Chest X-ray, PA view. Patient: 50 years old, sex M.
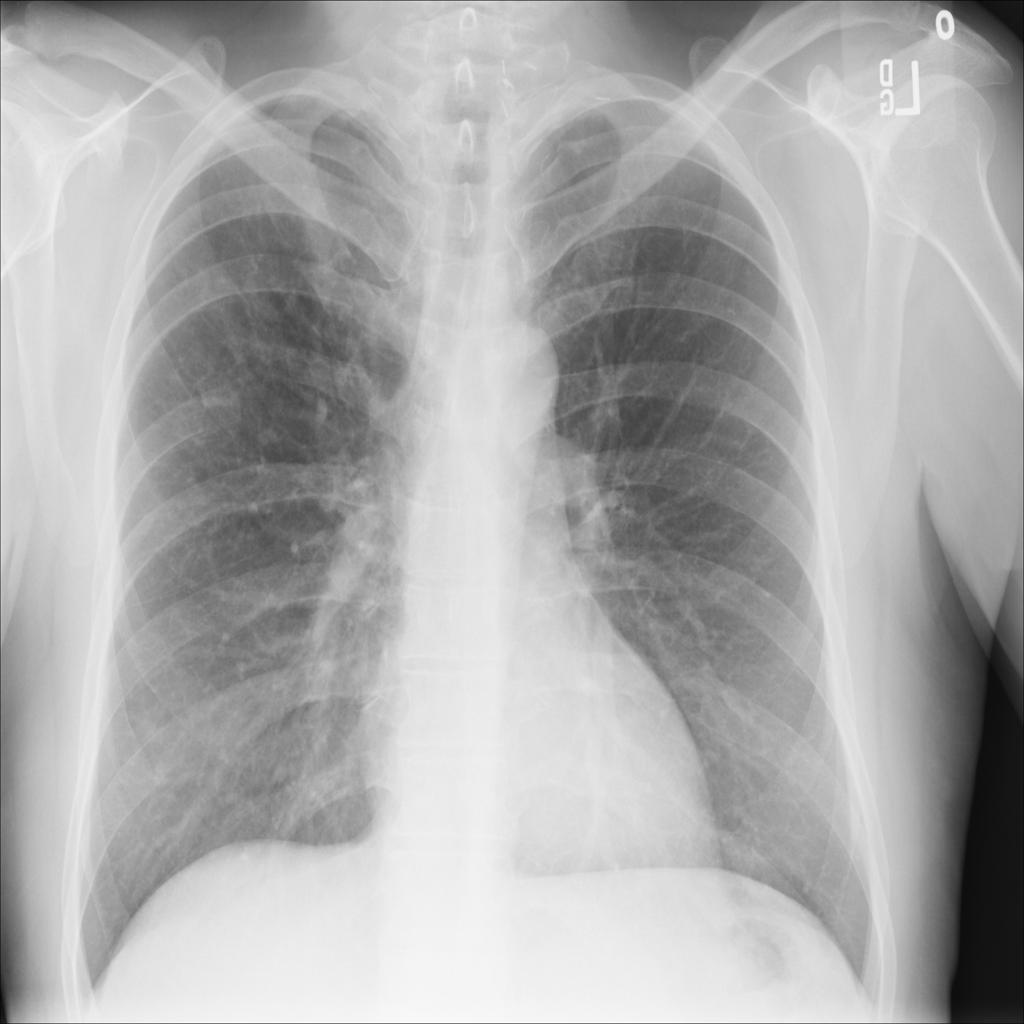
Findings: Nodule